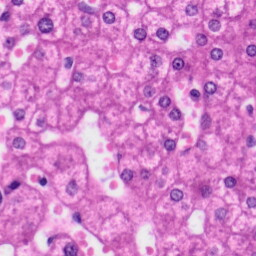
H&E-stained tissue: Liver